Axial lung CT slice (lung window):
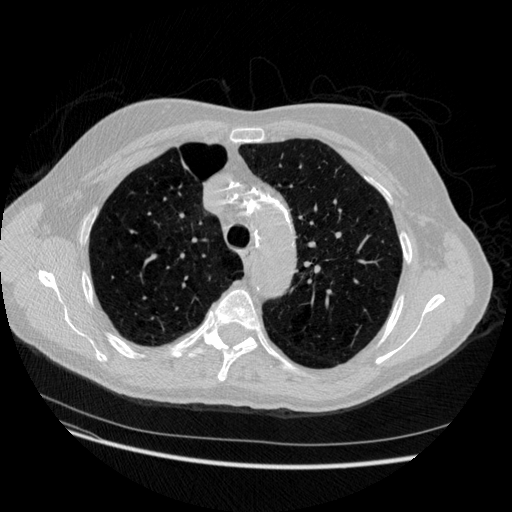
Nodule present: no